Question: Okay so I was wondering how the Gabtastik chat client (site-specific-browser-esque) manages to present only the chat part of Facebook, as seen here:

I'm making an app where I want to also include this functionality, but i really don't know how it is done, so i need a good kick in the right direction or some code or something.
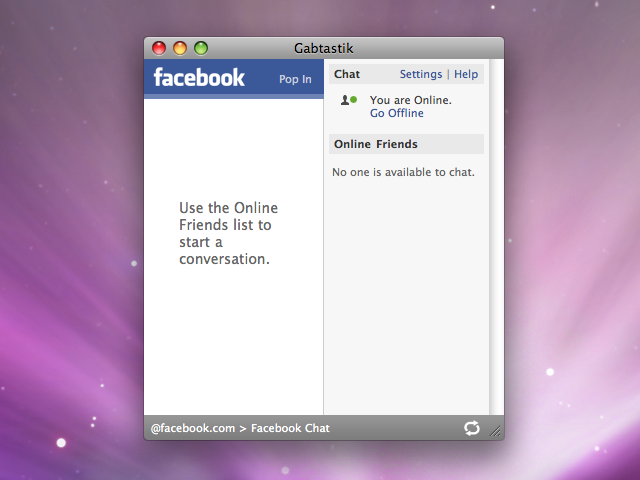
Answer: It just loads <URL>. I found that out by running 'strings' on the Gabtastik executable, like this:
Unfortunately, that doesn't exist anymore. When you launch Gabtastik now, you see this:

Facebook has <URL> that you can use... unfortunately, integrating it into an app takes much more work than showing a web page.